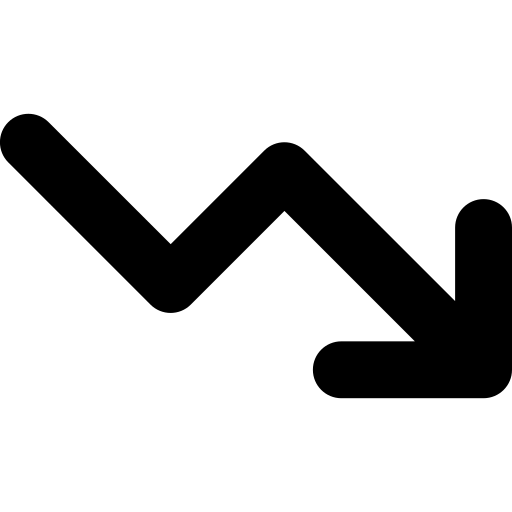
Tags: icon, FontAwesome, fa-icon, solid, arrow, trend, down